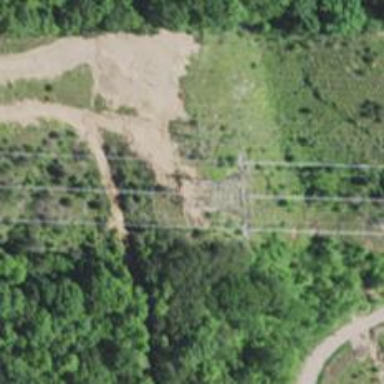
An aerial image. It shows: Power tower.